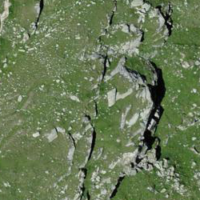
EUNIS habitat code: 31
Species observed at this site:
Hieracium villosum